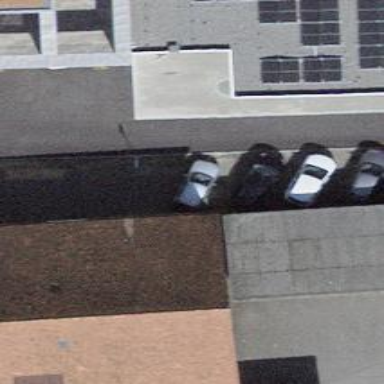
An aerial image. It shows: Garage.